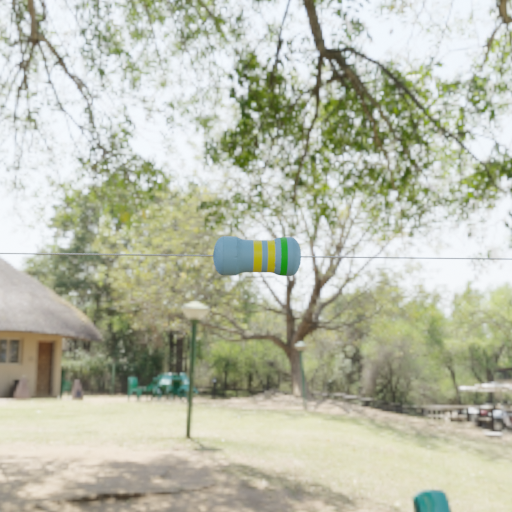
Resistor colour bands (in order): yellow, yellow, green